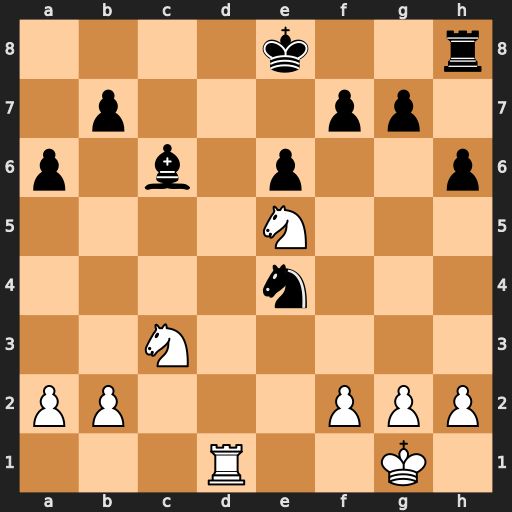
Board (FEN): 4k2r/1p3pp1/p1b1p2p/4N3/4n3/2N5/PP3PPP/3R2K1
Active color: w
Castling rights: k
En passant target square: -
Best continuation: Nxc6 bxc6 Nxe4